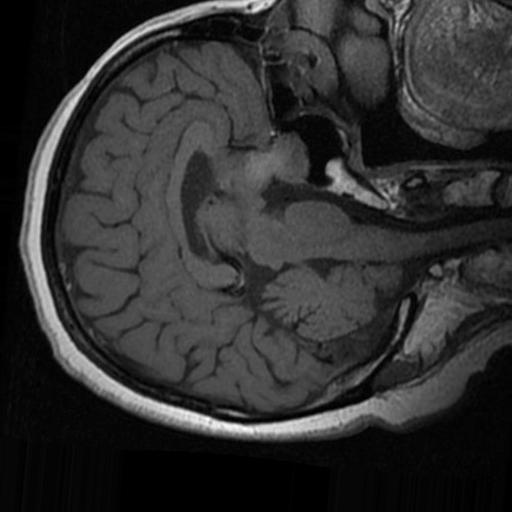
Label: brain_tumor